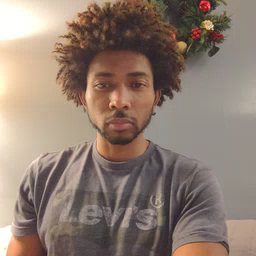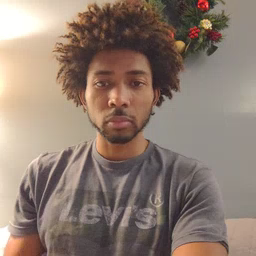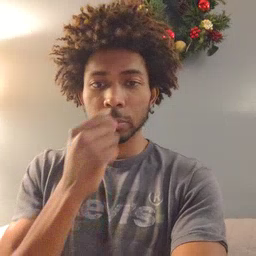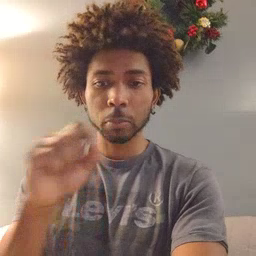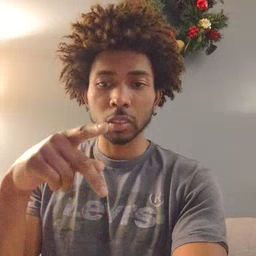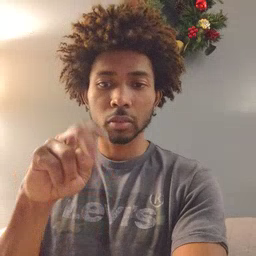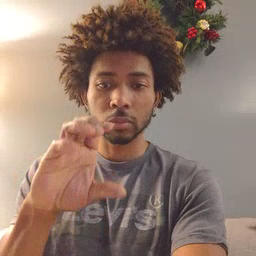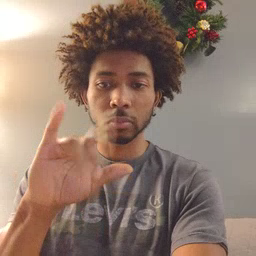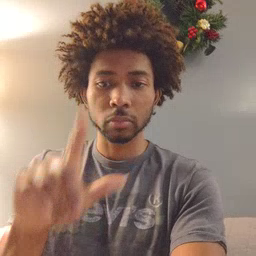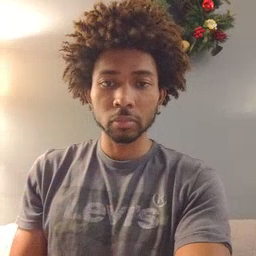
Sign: pencil